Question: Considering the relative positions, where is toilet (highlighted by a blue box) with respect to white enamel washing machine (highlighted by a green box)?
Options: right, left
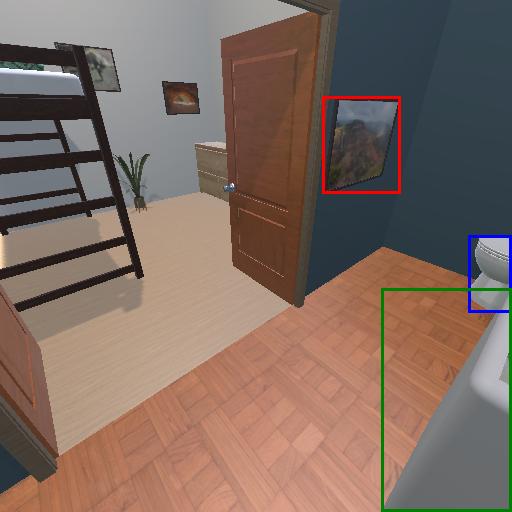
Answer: right